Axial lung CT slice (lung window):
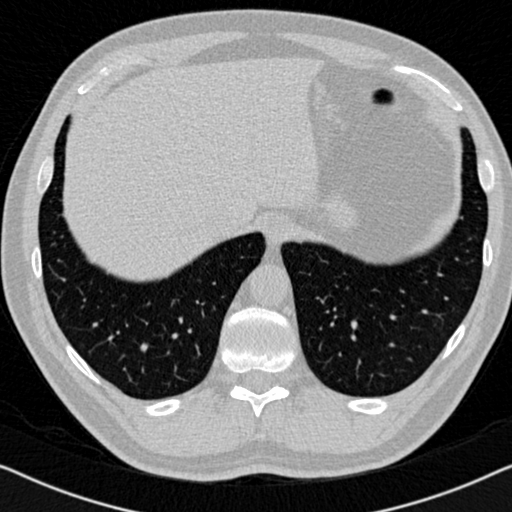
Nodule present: no